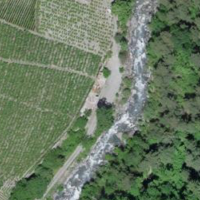
EUNIS habitat code: 40
Species observed at this site:
Juglans regia
Lactuca perennis